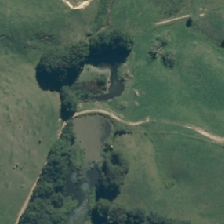
Land cover: herbaceous_freshwater_vege